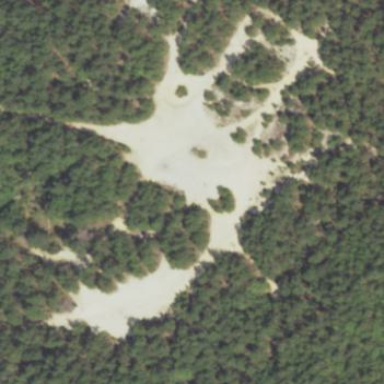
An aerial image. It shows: Natural area covered with sand.